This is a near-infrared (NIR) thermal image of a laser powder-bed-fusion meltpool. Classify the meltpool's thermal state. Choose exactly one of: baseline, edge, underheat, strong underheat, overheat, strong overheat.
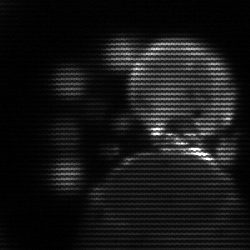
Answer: edge